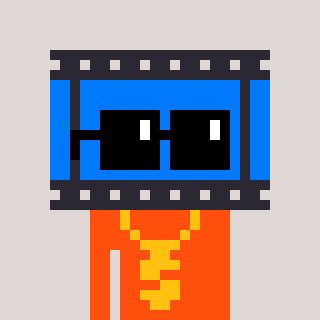
a pixel art character with square black sunglasses, a film strip-shaped head and a orange-colored body on a warm background